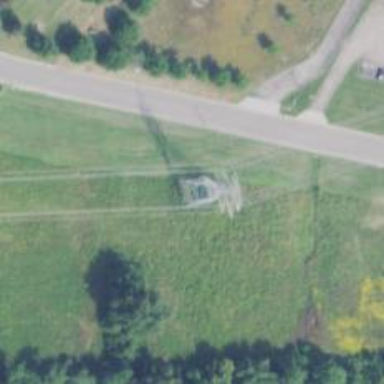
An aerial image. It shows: Lattice structure tower used for power transmission.